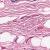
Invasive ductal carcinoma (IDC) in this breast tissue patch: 0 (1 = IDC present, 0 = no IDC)